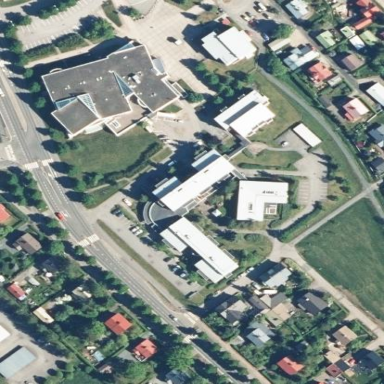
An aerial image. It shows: Building.